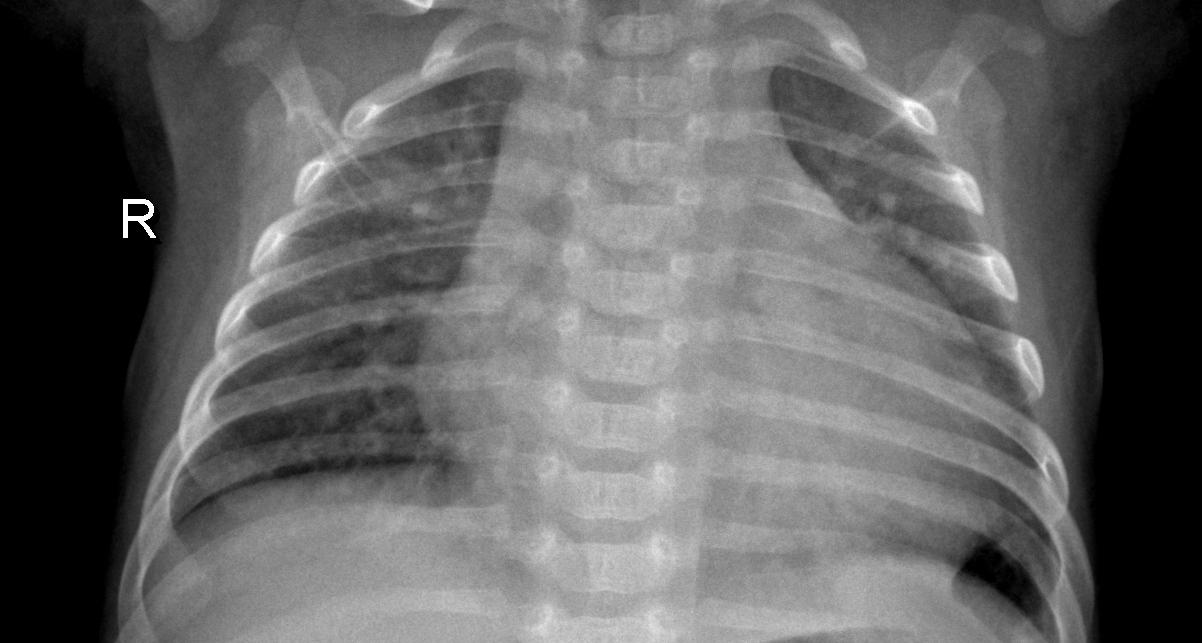
Diagnosis: PNEUMONIA